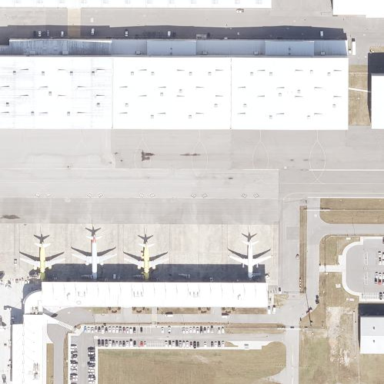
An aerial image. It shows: Apron at the airport.